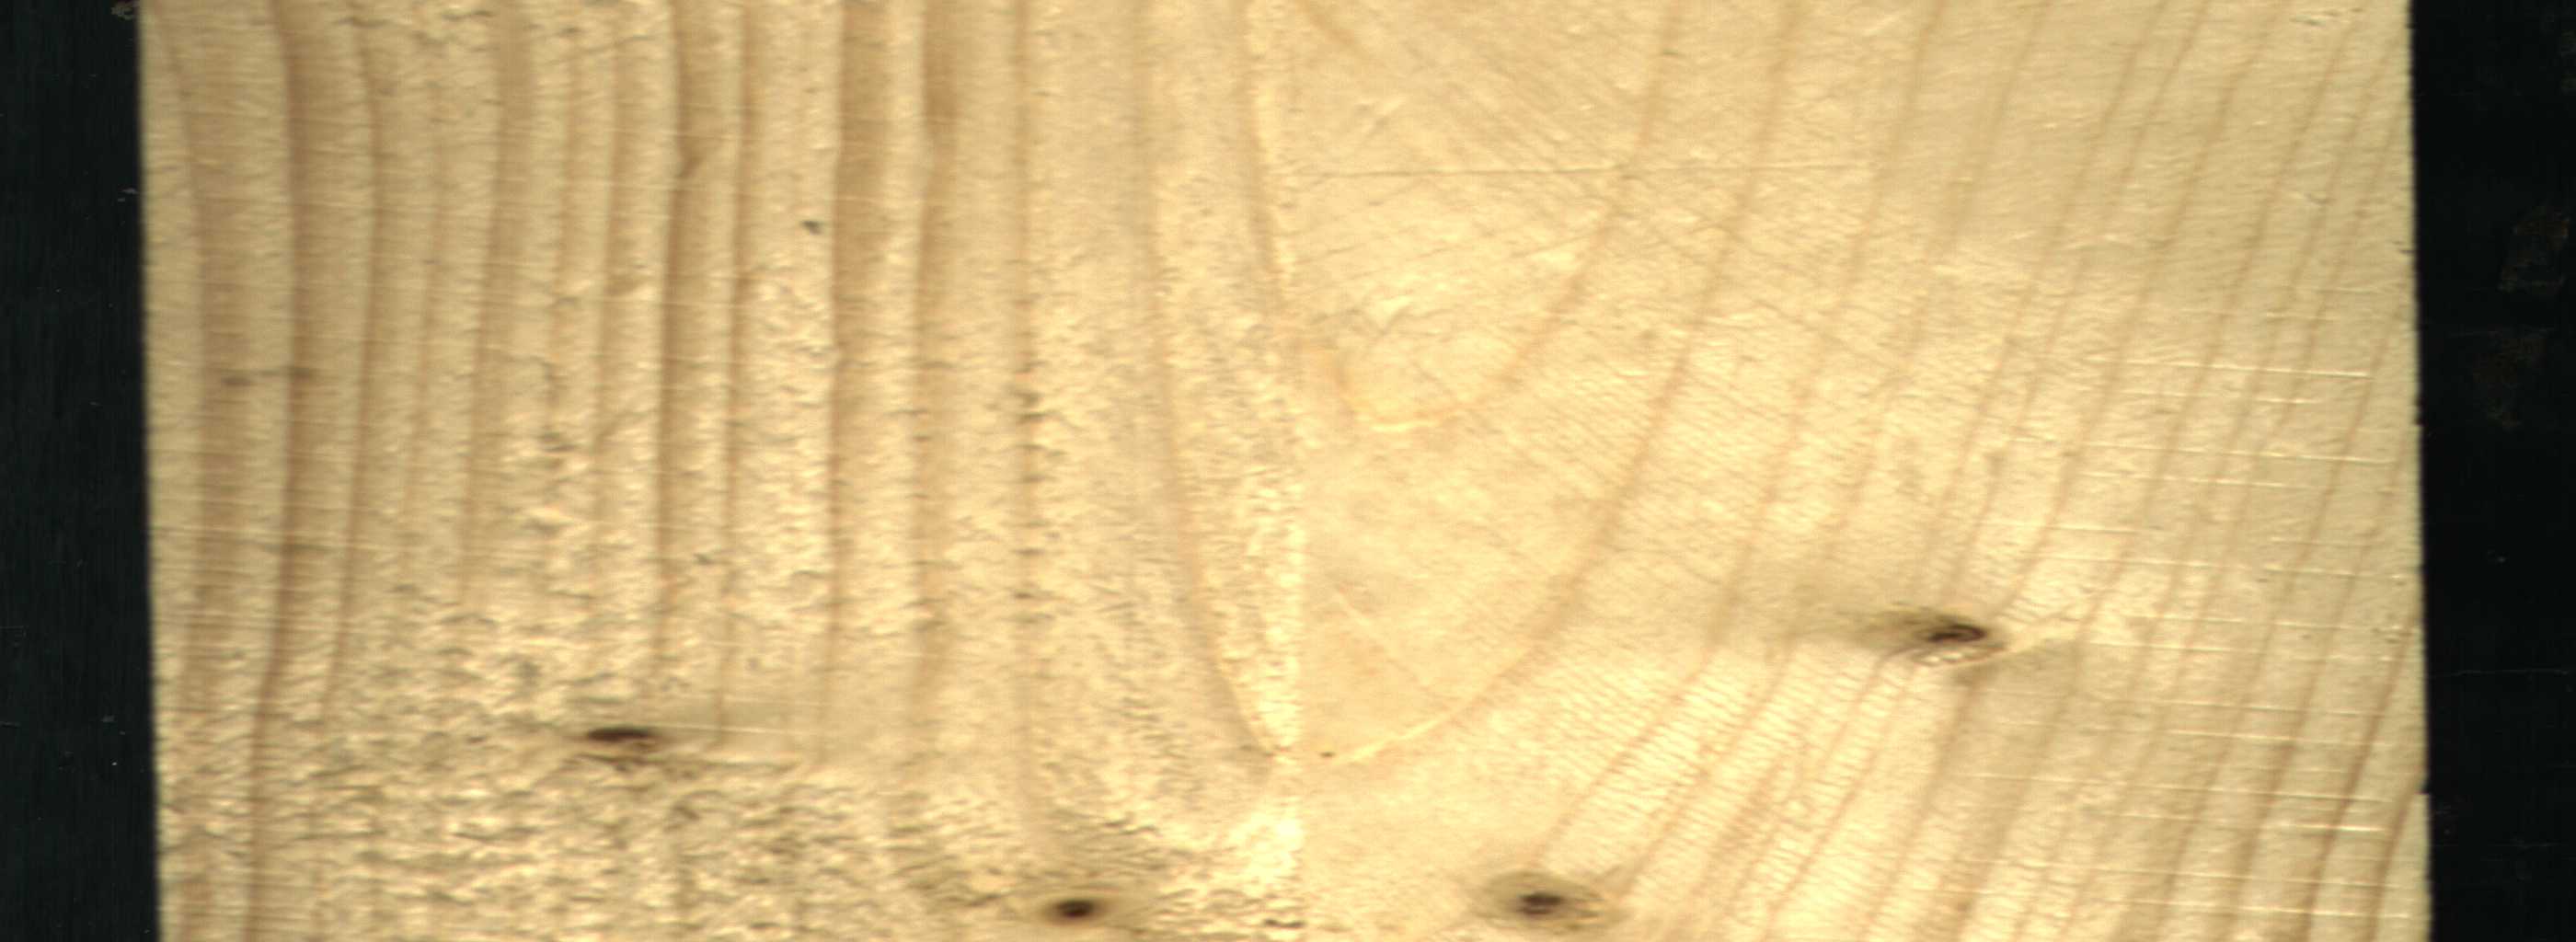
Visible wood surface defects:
Dead_Knot
Live_Knot
Live_Knot
Live_Knot